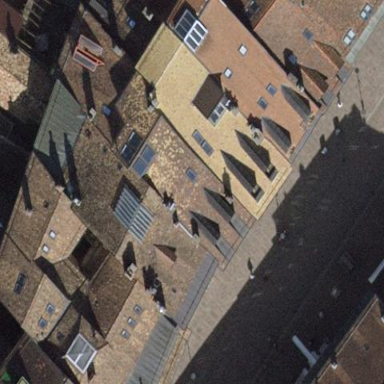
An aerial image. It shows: Apartments building with gabled roof made of roof tiles. The roof orientation is across.